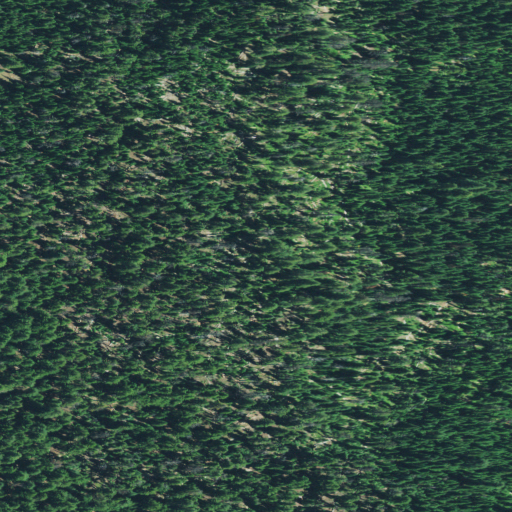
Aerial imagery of mountain in Oregon named Trap Mountain containing only evergreen forest